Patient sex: M
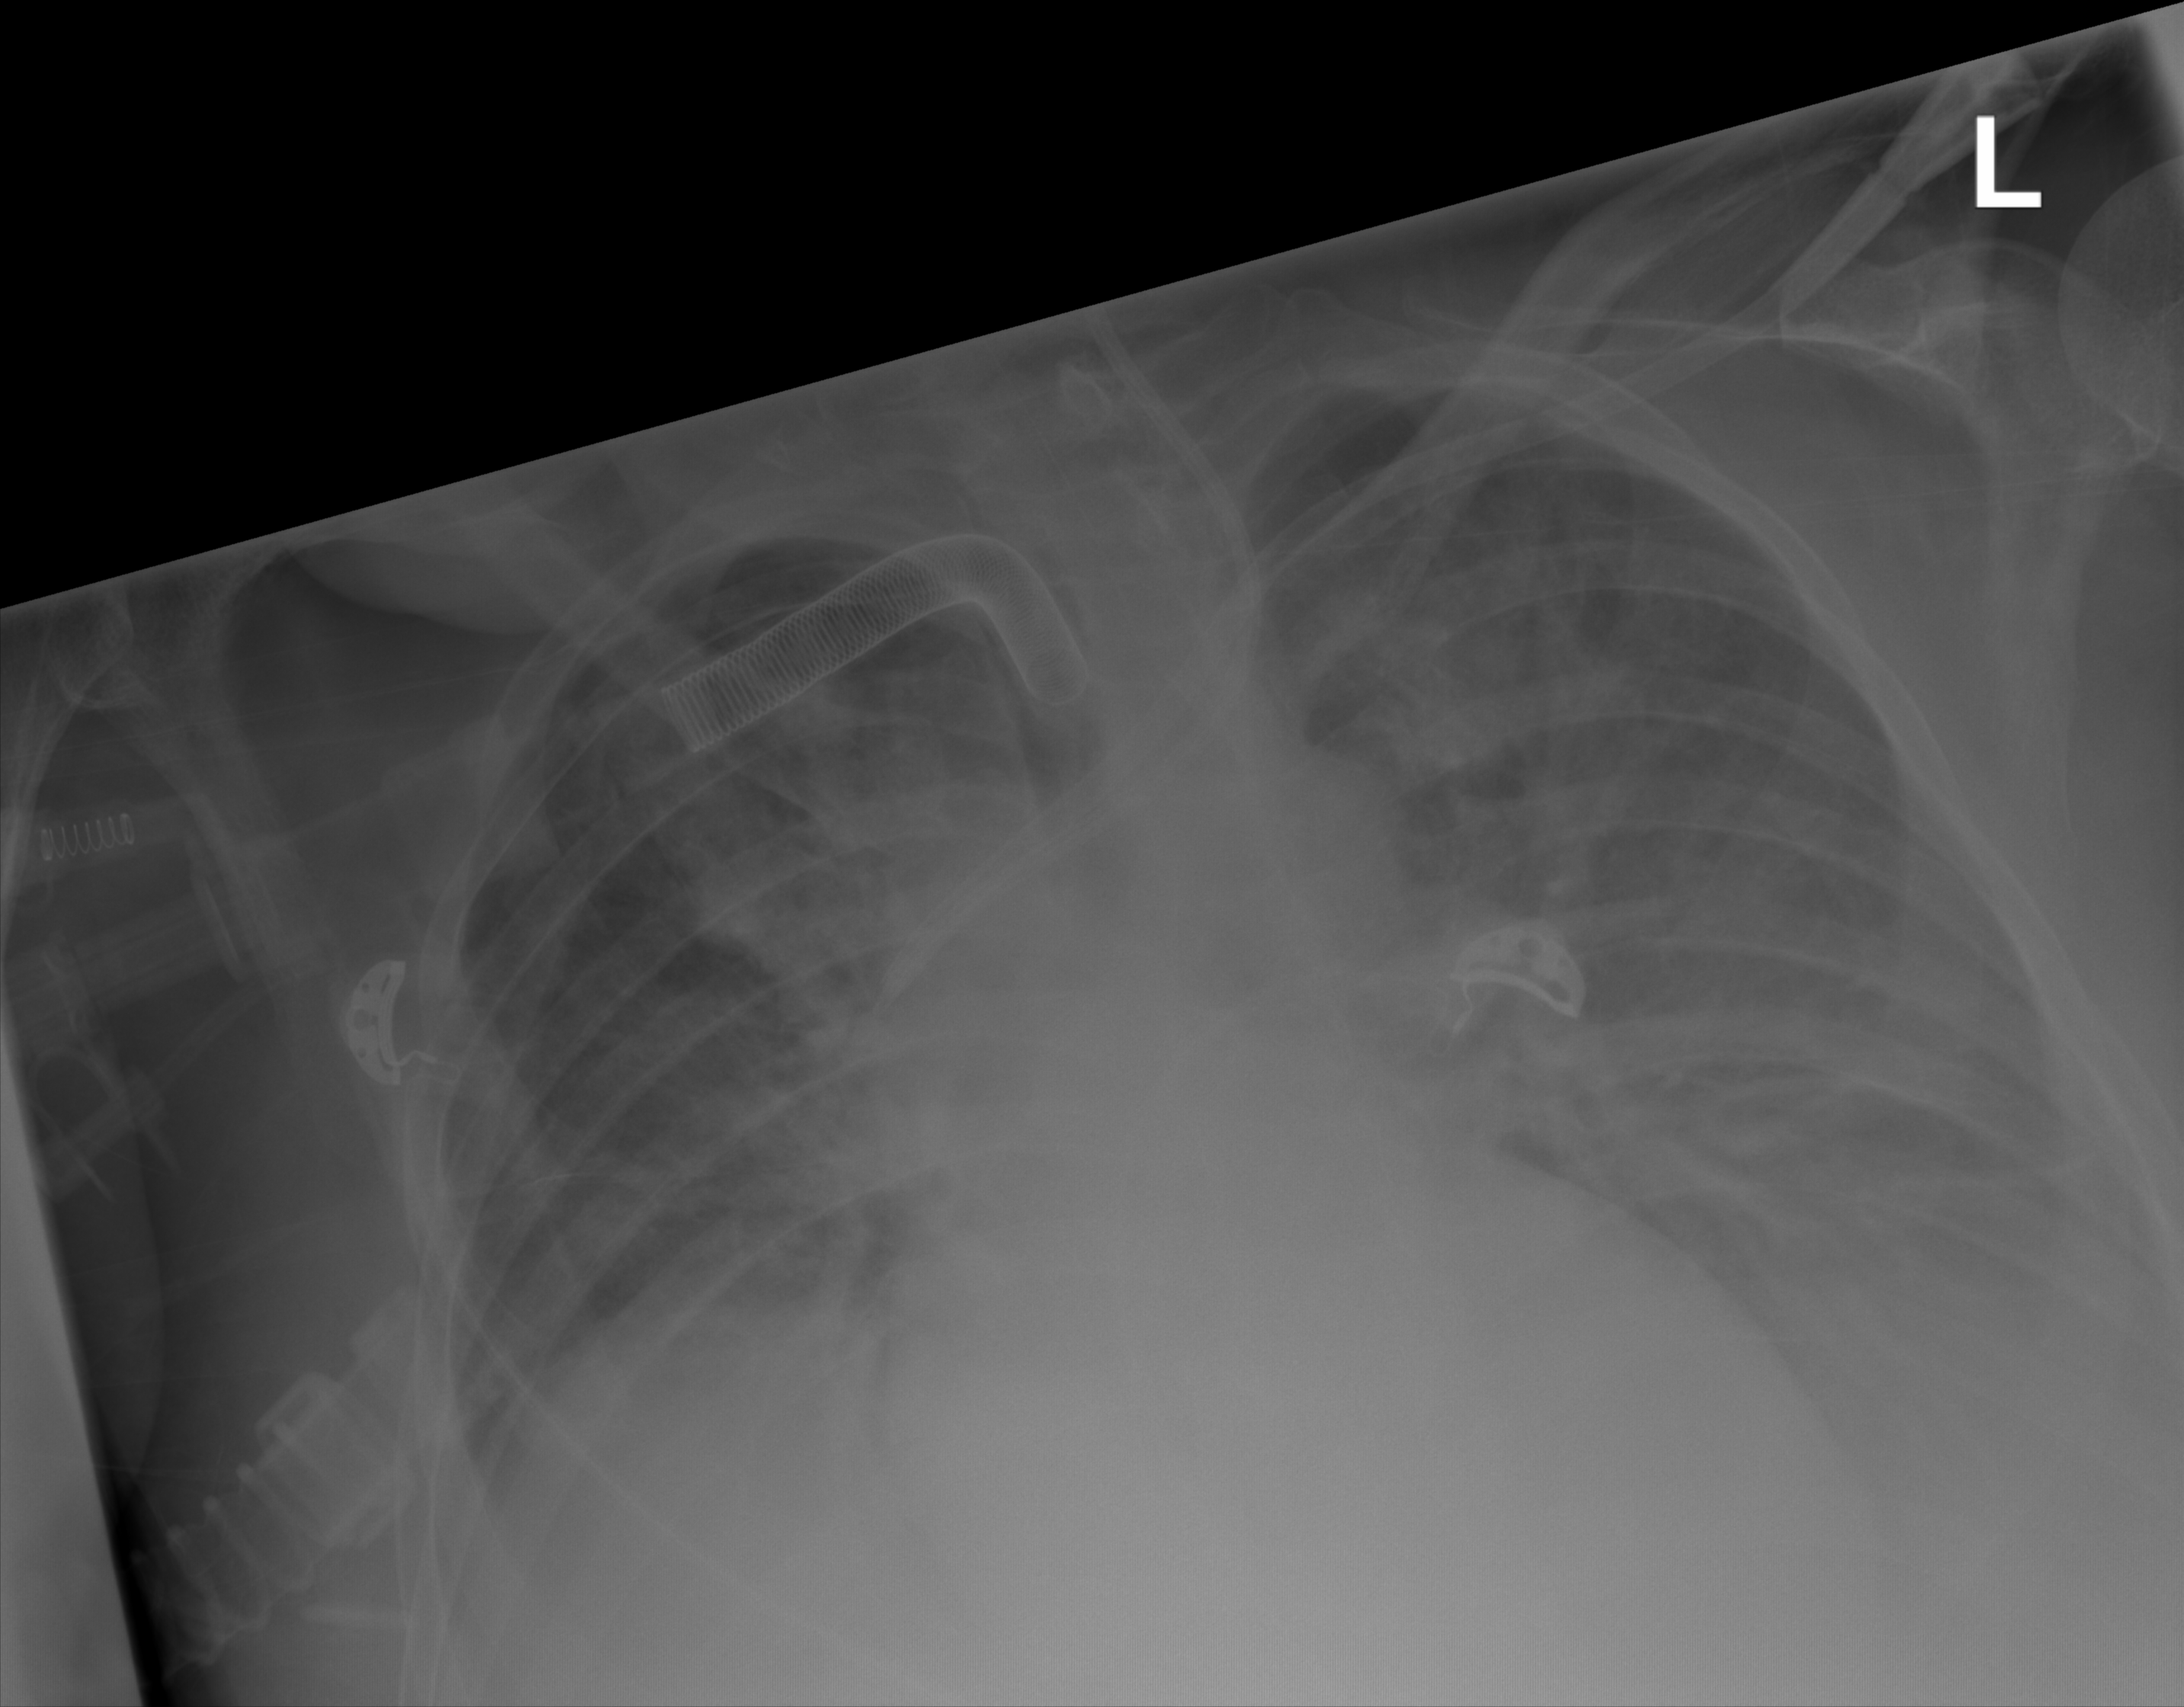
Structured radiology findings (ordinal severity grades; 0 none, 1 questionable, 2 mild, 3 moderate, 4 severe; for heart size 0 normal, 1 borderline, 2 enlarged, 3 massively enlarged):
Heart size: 2
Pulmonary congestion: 3
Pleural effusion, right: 2
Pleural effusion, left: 2
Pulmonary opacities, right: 0
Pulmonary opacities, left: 0
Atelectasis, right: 2
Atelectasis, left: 2